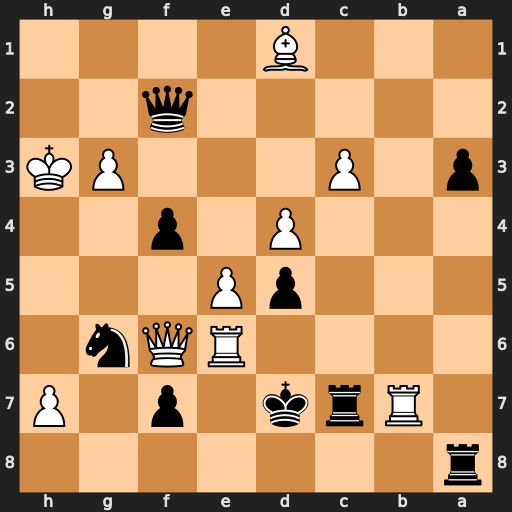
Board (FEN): r7/1Rrk1p1P/4RQn1/3pP3/3P1p2/p1P3PK/5q2/3B4
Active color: b
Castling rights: -
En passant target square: -
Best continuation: Qxg3#